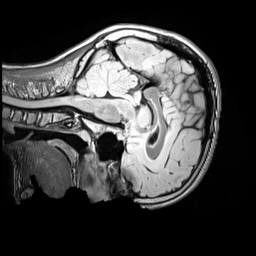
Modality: FLAIR
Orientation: sagittal
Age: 13
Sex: male
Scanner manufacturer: siemens
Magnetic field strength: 3 T
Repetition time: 5 s
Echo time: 0.388 s